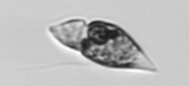
Label: Amphidinium